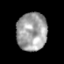
Tissue: prostate
Cell type: T cells
Senescence score: 0.2196
Nuclear area (px): 1140
Mean DAPI intensity: 159.956